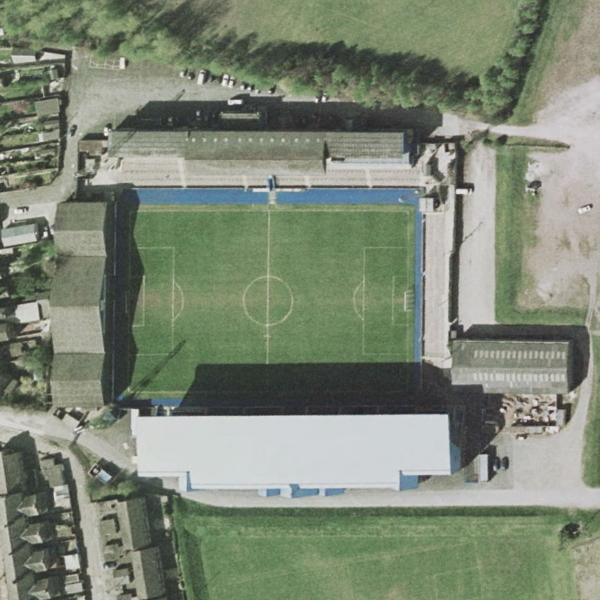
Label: Stadium